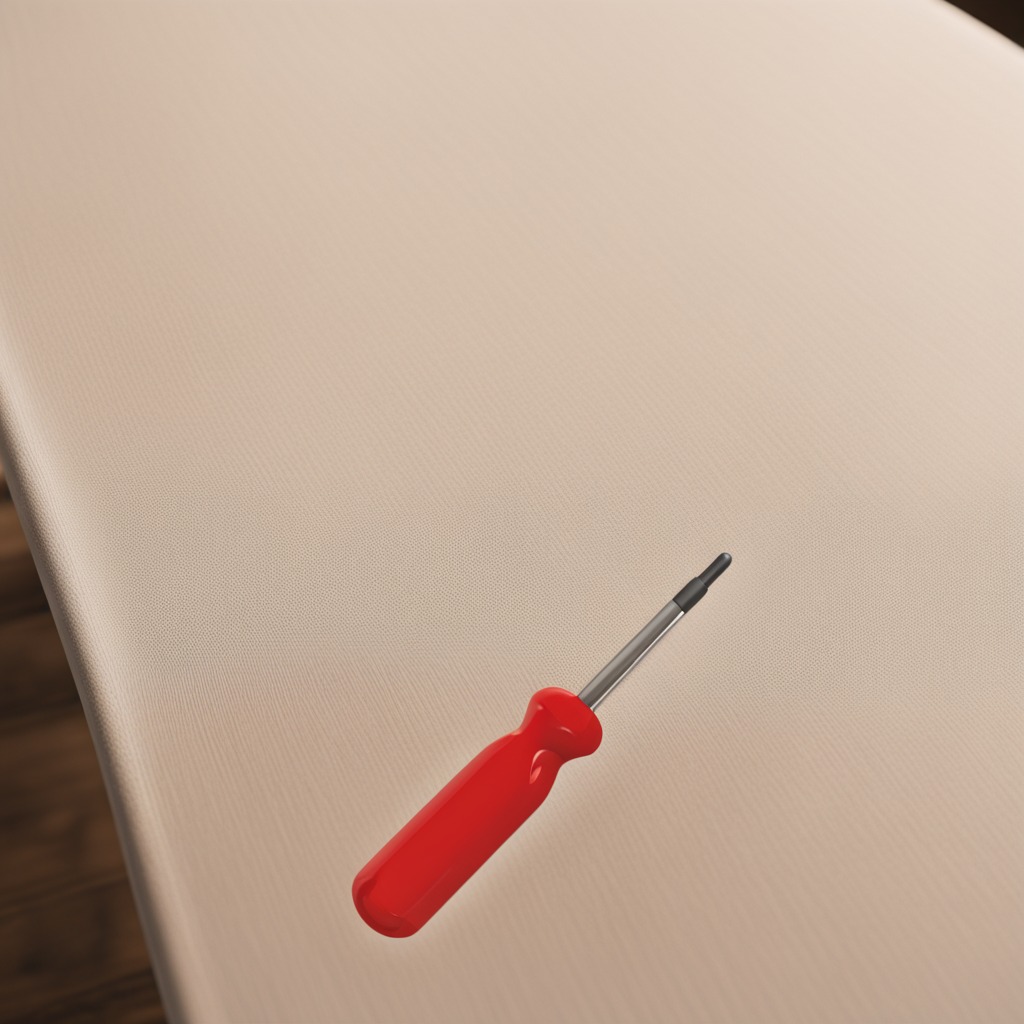
A screwdriver lies on a wooden table in an outdoor workshop during daytime bright natural light soft shadows worn but beneath the cloth.